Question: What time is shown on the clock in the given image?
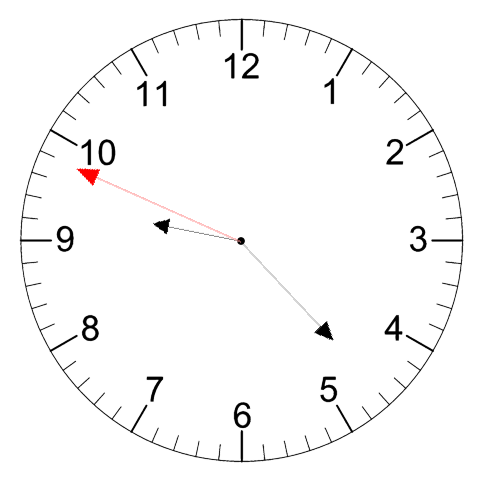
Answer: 09:22:49